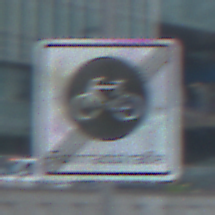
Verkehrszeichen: EndeFahrradstrasse
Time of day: MorningAfternoon
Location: Outdoor (Urban)
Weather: PartlyCloudy
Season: NotSpecified
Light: Natural